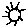
Label: sun